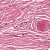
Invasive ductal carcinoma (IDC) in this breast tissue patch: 0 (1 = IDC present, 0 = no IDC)